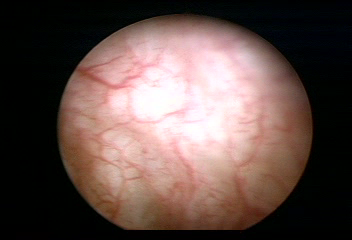
Modality: WLC
Class: Normal mucosa
Bladder cancer association: No